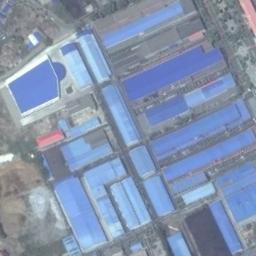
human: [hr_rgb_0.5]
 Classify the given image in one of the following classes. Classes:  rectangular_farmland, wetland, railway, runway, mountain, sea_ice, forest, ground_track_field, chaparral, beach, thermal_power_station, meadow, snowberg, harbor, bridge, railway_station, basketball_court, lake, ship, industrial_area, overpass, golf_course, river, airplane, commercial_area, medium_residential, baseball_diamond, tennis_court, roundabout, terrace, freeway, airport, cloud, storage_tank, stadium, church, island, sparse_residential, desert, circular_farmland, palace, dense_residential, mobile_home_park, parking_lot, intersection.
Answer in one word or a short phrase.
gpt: industrial_area